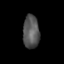
Tissue: skin
Cell type: Epithelial cells
Senescence score: 0.2662
Nuclear area (px): 536
Mean DAPI intensity: 84.942